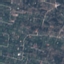
Land use / land cover: Residential